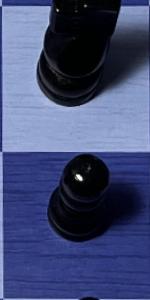
Label: Pawn_Black